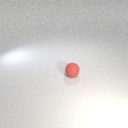
small red rubber sphere